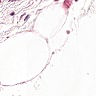
Metastatic tissue present: no